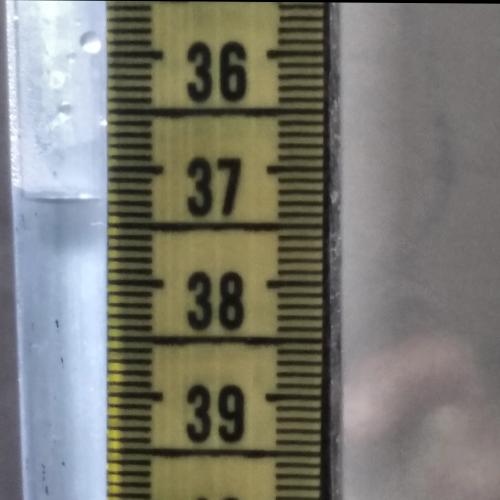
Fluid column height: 37.3 cm